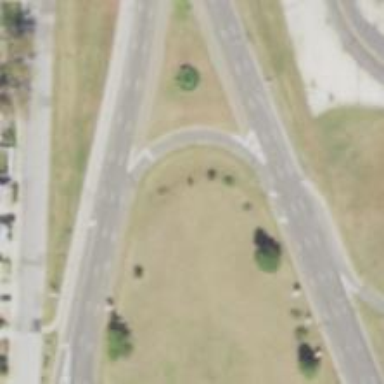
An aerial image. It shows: Circular junction with trunk link highway.